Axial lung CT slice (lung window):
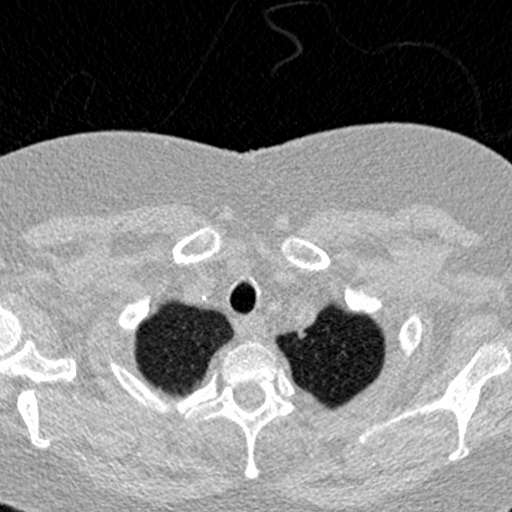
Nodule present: no